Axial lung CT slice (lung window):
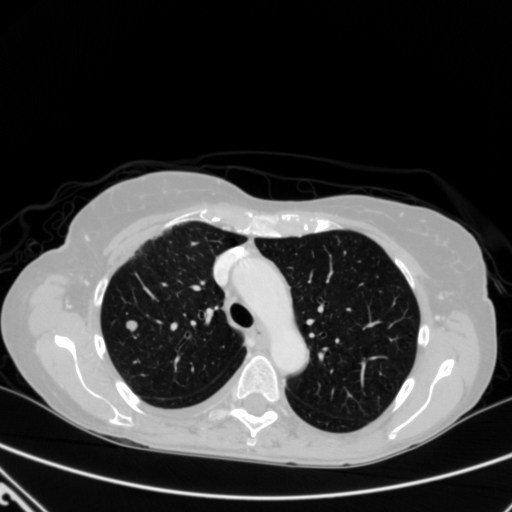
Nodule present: yes
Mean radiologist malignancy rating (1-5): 4